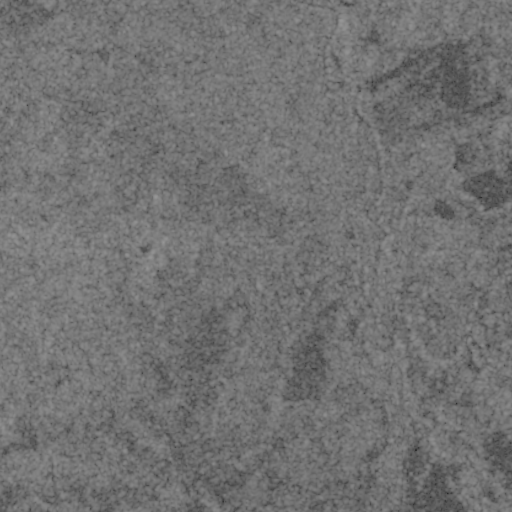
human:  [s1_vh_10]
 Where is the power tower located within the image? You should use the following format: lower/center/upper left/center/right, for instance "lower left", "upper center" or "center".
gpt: The power tower is located in the upper left of the image.
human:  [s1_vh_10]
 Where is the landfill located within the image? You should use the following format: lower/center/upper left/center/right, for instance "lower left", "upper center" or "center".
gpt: There is no landfill in the image.

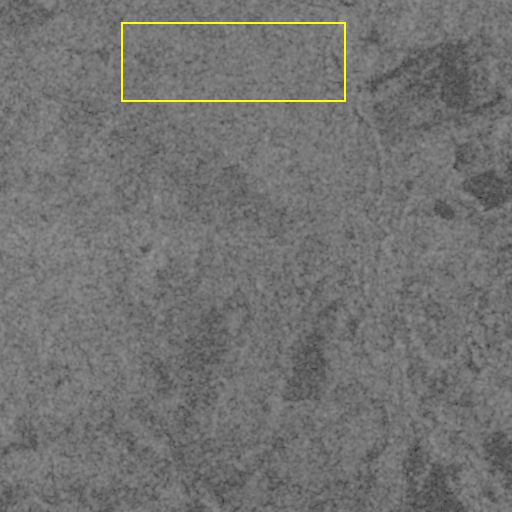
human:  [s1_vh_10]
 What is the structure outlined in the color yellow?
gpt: There is no yellow outline.
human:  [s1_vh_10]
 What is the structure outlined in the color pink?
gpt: There is no structure outlined in pink.